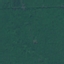
Label: Forest